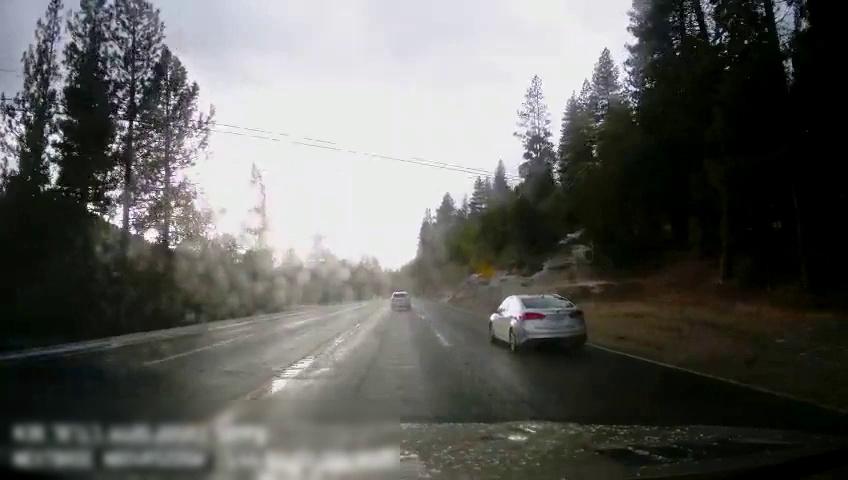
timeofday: Day
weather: Sunny
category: Drivable Space
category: Vehicles | Car
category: Vehicles | SUV
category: Lanes | Current Lane
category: Lanes | Alternate Lane
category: Lanes | Current Lane
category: Lanes | Opposite Lane
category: Lanes | Opposite Lane
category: Lanes | Opposite Lane
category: Traffic | Signs